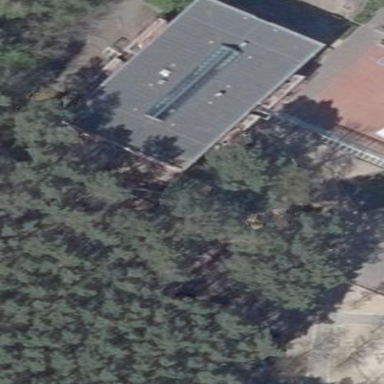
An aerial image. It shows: School building.